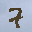
Label: 7